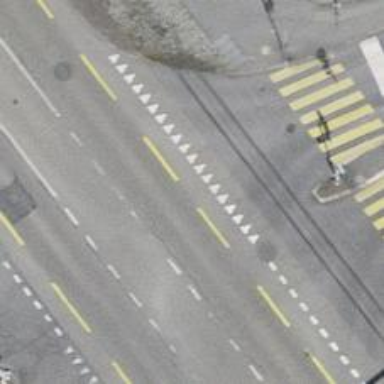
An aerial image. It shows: Traffic signals at road crossing.